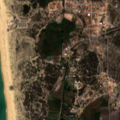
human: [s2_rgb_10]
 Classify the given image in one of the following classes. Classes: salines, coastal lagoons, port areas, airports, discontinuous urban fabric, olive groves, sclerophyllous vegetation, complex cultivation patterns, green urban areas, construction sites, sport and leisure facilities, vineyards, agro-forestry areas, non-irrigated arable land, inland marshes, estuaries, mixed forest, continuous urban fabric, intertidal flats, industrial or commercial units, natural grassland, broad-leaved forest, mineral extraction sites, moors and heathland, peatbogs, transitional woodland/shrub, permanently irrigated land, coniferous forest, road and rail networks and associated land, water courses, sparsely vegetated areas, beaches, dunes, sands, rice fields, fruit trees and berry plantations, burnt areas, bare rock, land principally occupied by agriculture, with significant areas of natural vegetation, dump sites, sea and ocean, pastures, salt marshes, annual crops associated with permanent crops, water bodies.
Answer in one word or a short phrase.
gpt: continuous urban fabric